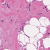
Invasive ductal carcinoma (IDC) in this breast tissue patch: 0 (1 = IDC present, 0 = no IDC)